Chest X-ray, PA view. Patient: 51 years old, sex M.
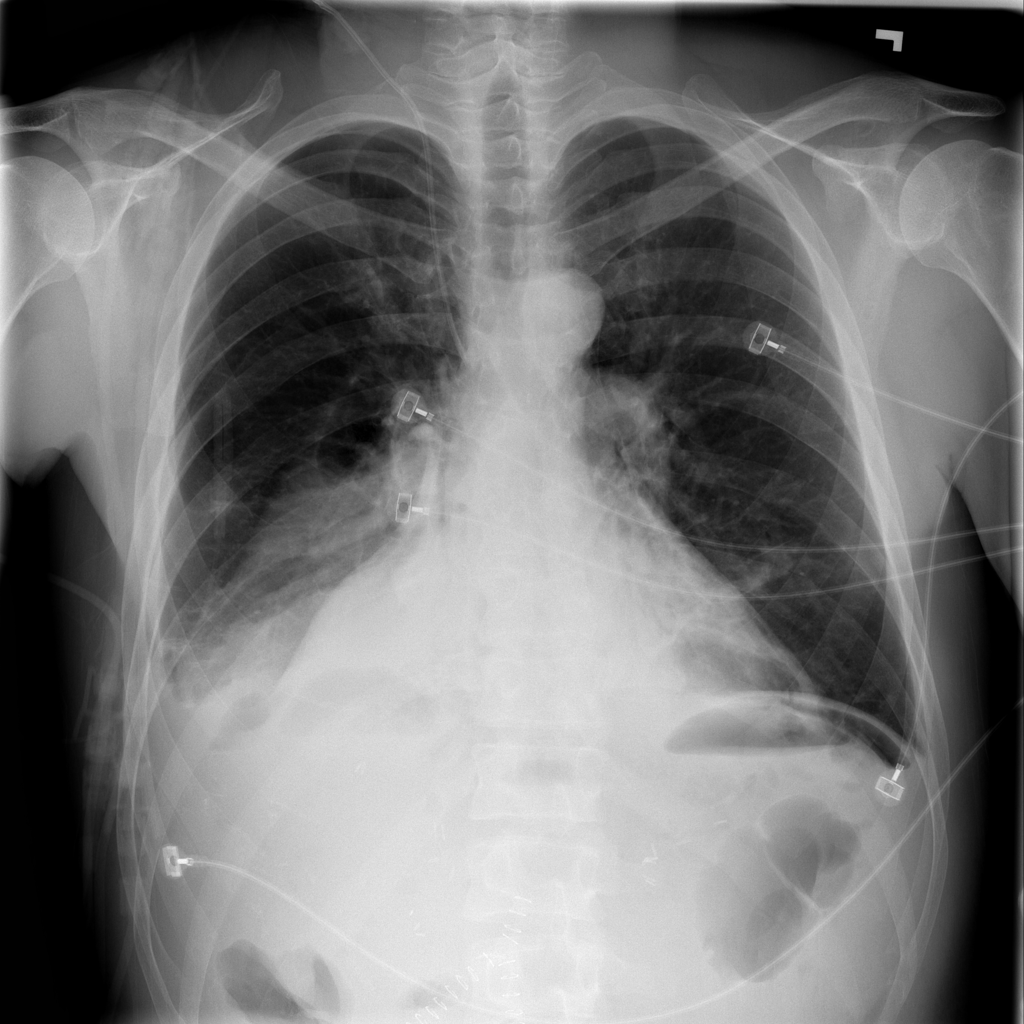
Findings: Atelectasis